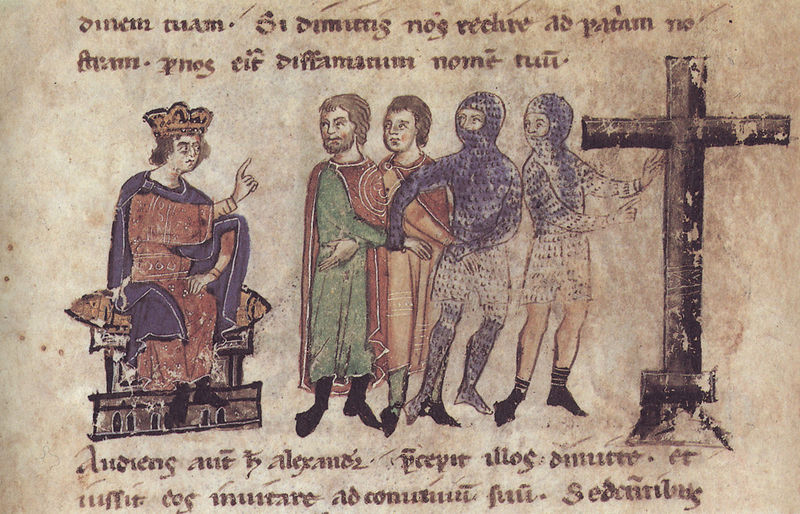
Titel: Alexanderroman
Institution: Leipzig, Stadtbibliothek
Schlagwörter: blau, hand, grün, finger, geste, männer, rot, richter, henker, krone, schrift, könig, thron, schriftzeichen, kreuz, text, ritter, rüstung, tinte, buchseite, gefangene, mittelalter, segnung, miniatur, handschrift, latein, kettenhemd, manuskript, redegestus, schriftt, er, lateein, ritteer, miniaturbild, buchgmalerei